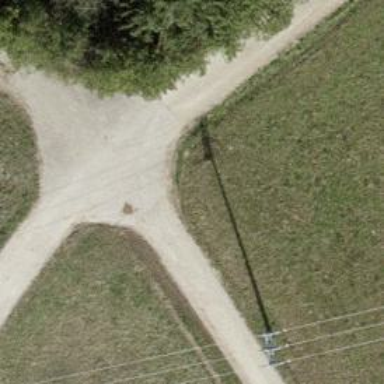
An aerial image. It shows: Well-maintained track road with grade 1 tracktype.